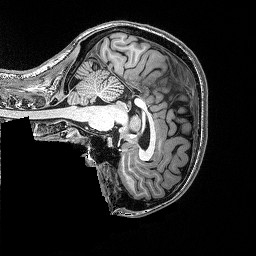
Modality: T1w
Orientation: sagittal